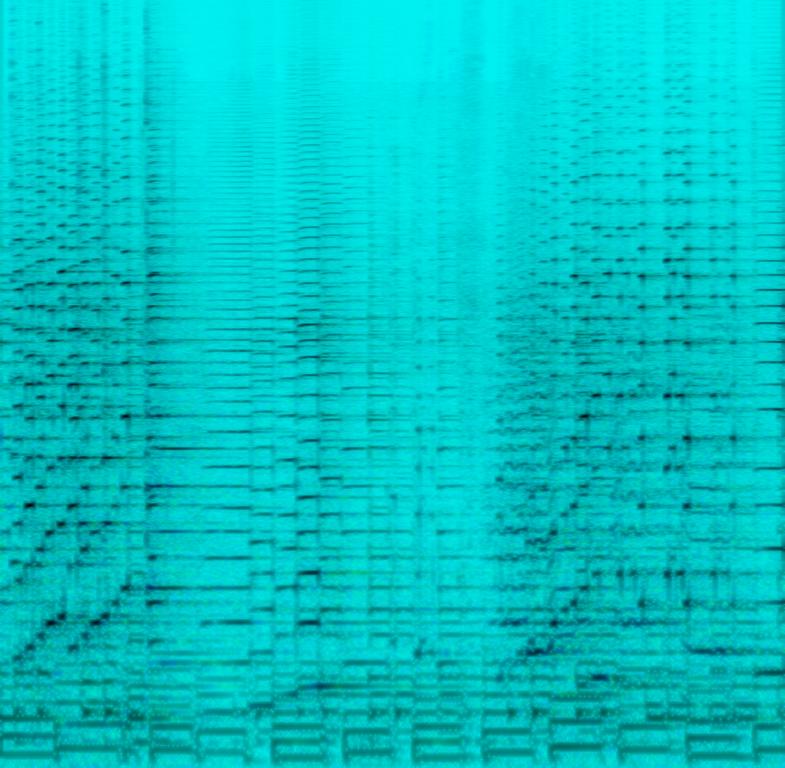
This folk song features a quarter. The main melody starts off with the accordion playing an ascending run. This is accompanied by the bass playing the root and fifth of the chords. An acoustic guitar strums chords in waltz time. After the accordion part, the violin plays the main melody and the same instruments back the violin. This song can be played in a village fair.